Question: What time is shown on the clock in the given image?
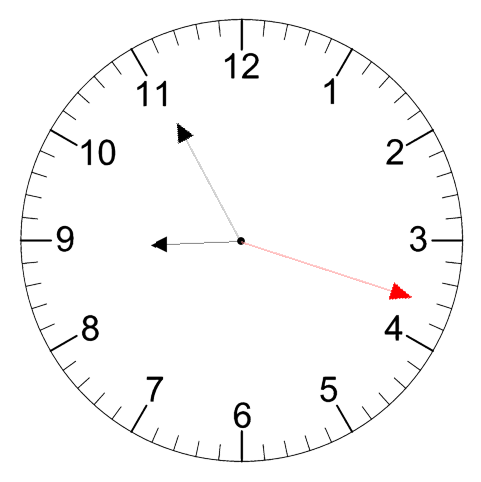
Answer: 08:55:18